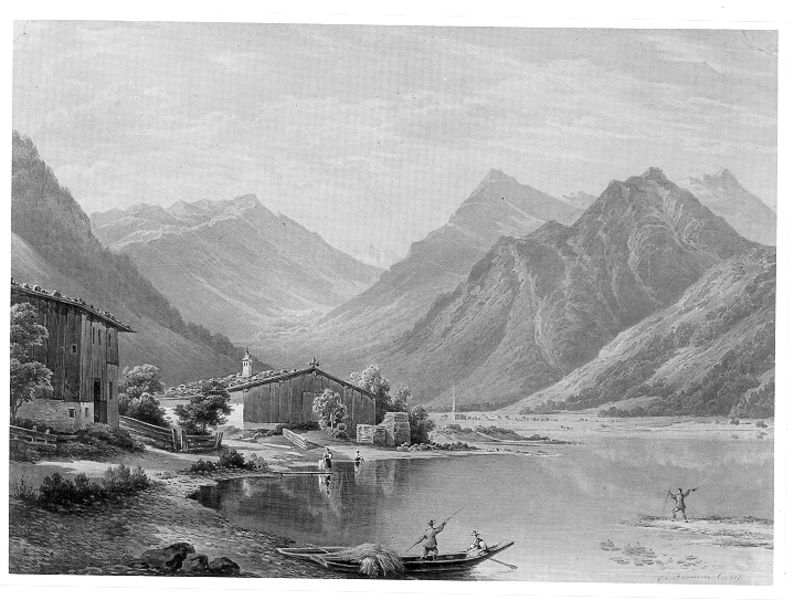
Titel: Der Schliersee
Künstler: Carl Ludwig Frommel
Standort: Karlsruhe
Institution: Staatliche Kunsthalle Karlsruhe
Schlagwörter: baum, berg, felsen, himmel, mann, wasser, weiß, wolken, bäume, fluss, frauen, kirchturm, landschaft, menschen, see, sitzen, teich, ufer, frau, grau, holz, männer, schwarz, stroh, tür, zeichnung, dach, gebäude, gras, haus, weg, wiese, wolke, zaun, leute, barock, stein, steine, bild, signatur, spiegel, gräser, häuser, hügel, natur, spiegelung, weite, busch, büsche, gebüsch, gewässer, hütte, kirche, insel, land, pflanzen, tal, wald, arbeit, bauern, boot, boote, kahn, kamin, paddel, ruder, schornstein, schuppen, garten, klar, schiff, strand, ruhe, genrebild, stab, fischer, datierung, ernte, getreide, heu, heuernte, berge, gebirge, gipfel, hang, dorf, giebel, grafik, graphik, kahl, alm, berglandschaft, bauernhof, hütten, stille, böschung, romantik, sandbank, staffage, steg, ruderer, rudern, bretter, glatt, foto, stangen, scheune, kreuz, tumr, neblig, alpen, gestade, kohle, idyll, flusslandschaft, druck, druckgraphik, lithographie, schwarz-weiss, täler, druckgrafik, schluchten, radierung, stich, künstler, stand, bleistift, österreich, jesus, ländlich, stall, landscahft, gehöft, siedlung, fähre, gütte, hänge, kupferstich, netz, berghütte, gebierge, holzhaus, bergsee, bergwiese, scheunen, angler, fischen, halbinsel, staken, wwiese, fährmann, spiegeölung, strohballen, spiegelnd, schwarzweis, almhütte, hochalm, stake, senn, 19. jahrhundert, 1800, #mann, lkamin, gebiergskette, staake, badaussee, notberge, künstlersignatr, hoof